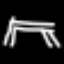
Label: The Eiffel Tower